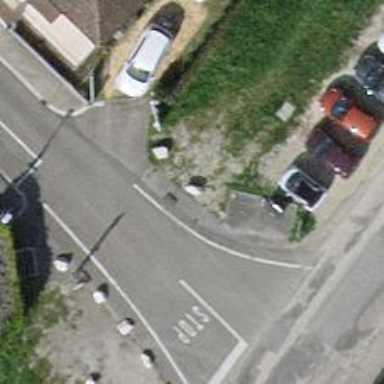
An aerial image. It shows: Block barrier.